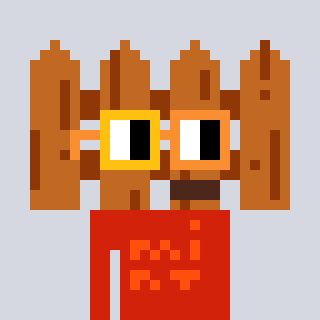
a pixel art character with square yellow and orange glasses, a fence-shaped head and a red-colored body on a cool background